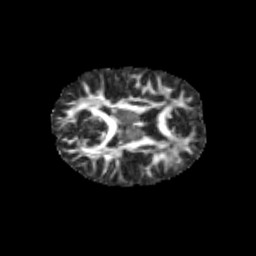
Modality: FA
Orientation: axial
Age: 10
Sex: female
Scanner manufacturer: siemens
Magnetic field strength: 3 T
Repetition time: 3.8 s
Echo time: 0.07 s